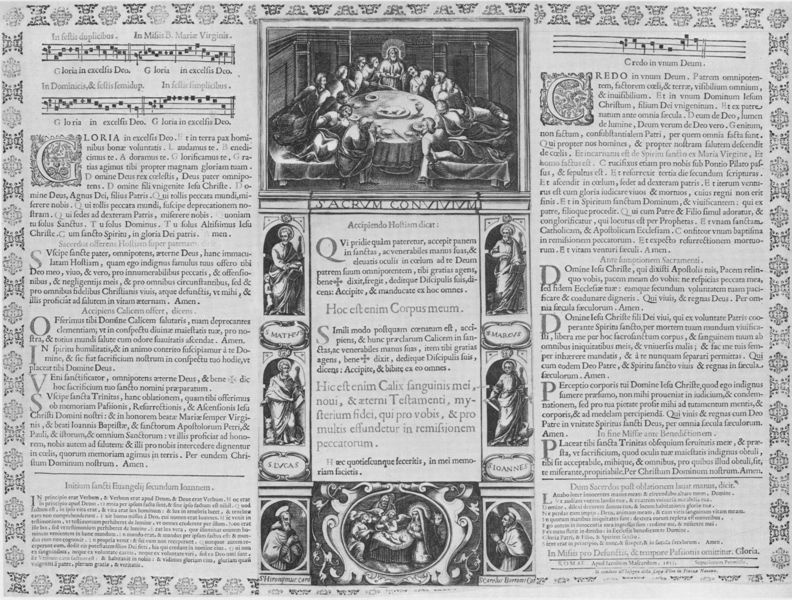
Titel: In festis duplicibus. In Missis B. Mariae Virginis
Standort: Wolfenbüttel
Institution: Herzog August Bibliothek
Schlagwörter: gott, körper, weiß, menschen, männer, schwarz, szene, tisch, zeichnung, leute, ornament, bibel, johannes, rahmen, bild, felder, kirche, blatt, gesang, musik, oval, schrift, bilder, papier, rahmung, noten, grafik, spalten, ausdruck, rand, figuren, essen, wein, bordüre, dekor, notenblatt, ornamente, verzierung, brot, foto, fotografie, blut, buch, umrahmung, druck, stich, seite, illustration, text, zeitschrift, zeitung, buchstaben, initiale, gebet, mahl, kopie, buchdruck, buchseite, heiligenschein, nimbus, christus, jesus, christlich, mittelalter, gottesdienst, messe, kanon, heilige, abendmahl, laib, zeilen, jünger, maria, christentum, zwölf, lied, liturgie, geburt, nischen, latein, markus, initial, erzählung, apostel, druckschrift, majuskel, evangelium, judas, abendmal, evangelisten, choral, notation, lukas, randverzierung, kirchenschrift, letztes abendmahl, liederbuch, notenlinien, notenzeile, notenzeilen, vignetten, letzte abendmahl, faksimile, gloria, gloria in excelsis deo, jusus, gesangsbuch, mathäus, s, g, o, d, p, v, q, hoc est einim corpus meum, c, brit, 1450, glaubensbekenntnis, credo, liedbuch, luedbuch, illustartionen, credo4gloria, missa